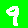
Digit: 9